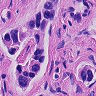
Metastatic tissue present: yes